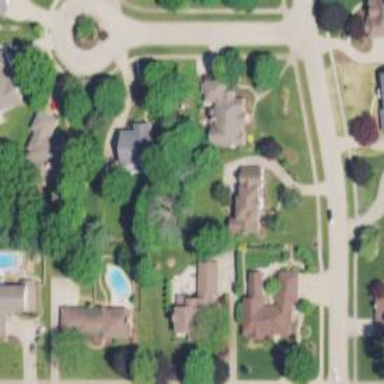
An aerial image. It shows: Neighborhood.